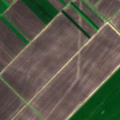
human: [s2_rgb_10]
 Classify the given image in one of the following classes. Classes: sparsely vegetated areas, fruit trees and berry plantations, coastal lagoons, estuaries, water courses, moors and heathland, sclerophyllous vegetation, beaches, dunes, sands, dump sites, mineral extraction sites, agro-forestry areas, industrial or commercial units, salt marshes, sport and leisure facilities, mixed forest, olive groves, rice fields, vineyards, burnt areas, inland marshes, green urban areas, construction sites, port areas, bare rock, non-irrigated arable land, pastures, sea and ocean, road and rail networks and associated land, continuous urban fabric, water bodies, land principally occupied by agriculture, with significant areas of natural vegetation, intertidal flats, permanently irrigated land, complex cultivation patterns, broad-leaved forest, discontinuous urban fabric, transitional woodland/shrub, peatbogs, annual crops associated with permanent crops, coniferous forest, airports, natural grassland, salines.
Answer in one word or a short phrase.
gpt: non-irrigated arable land